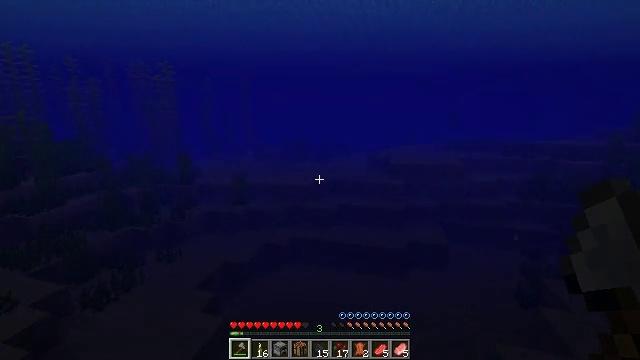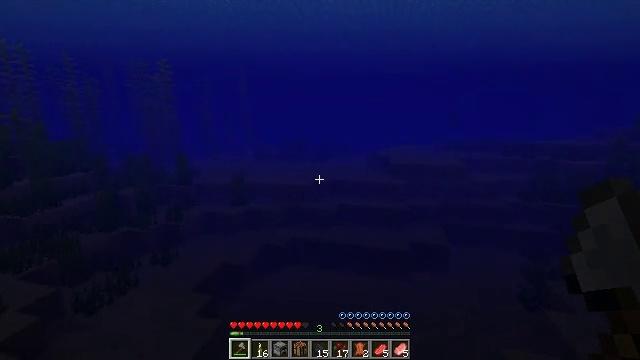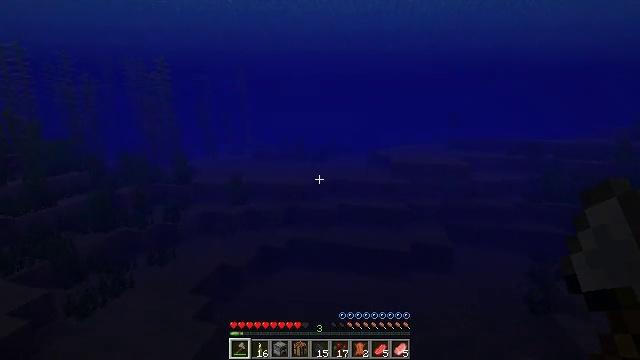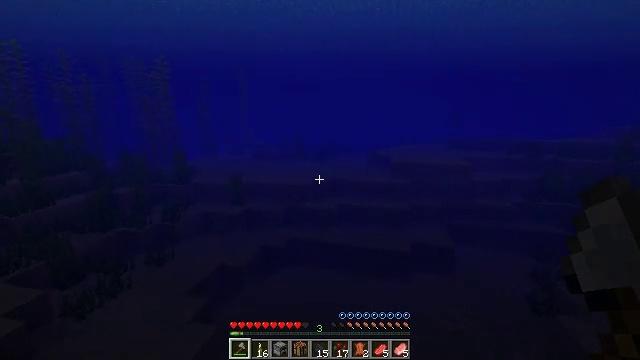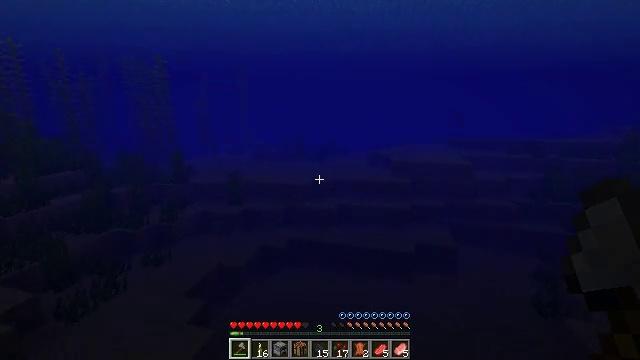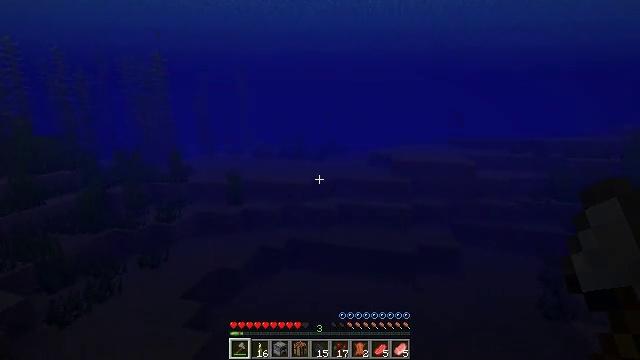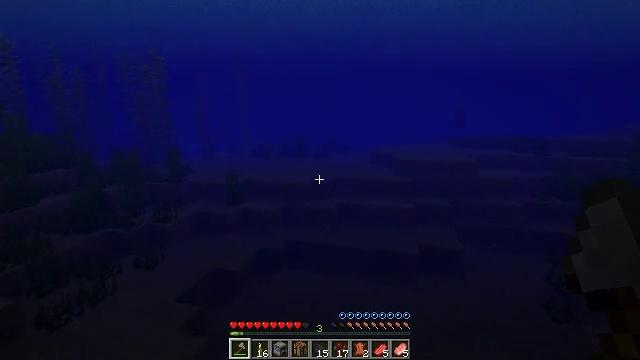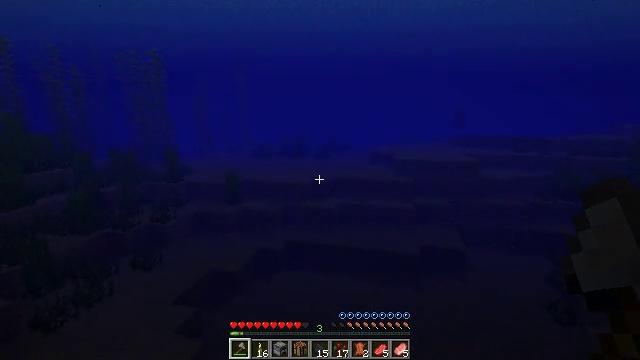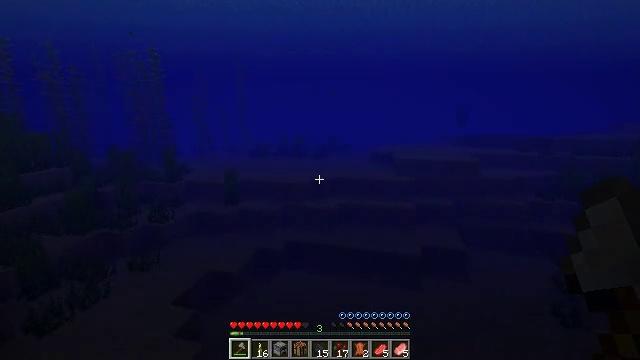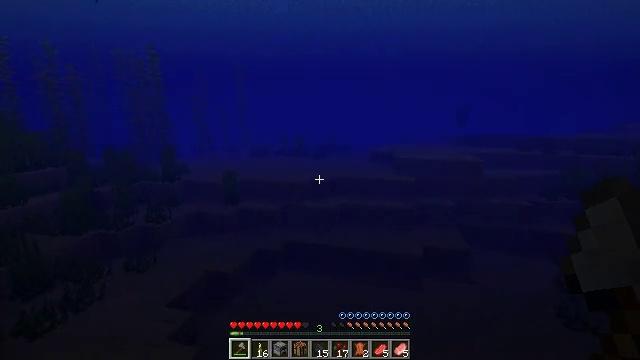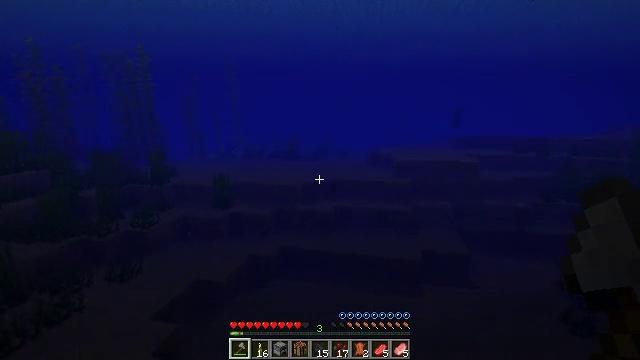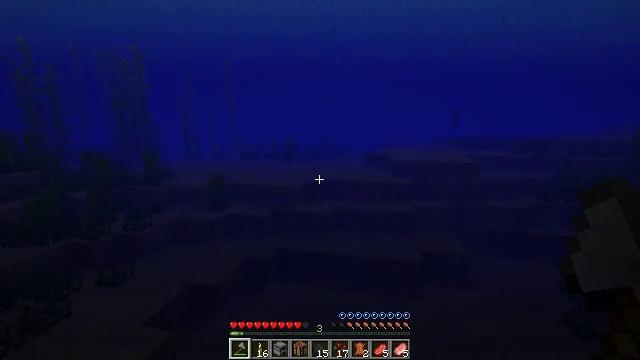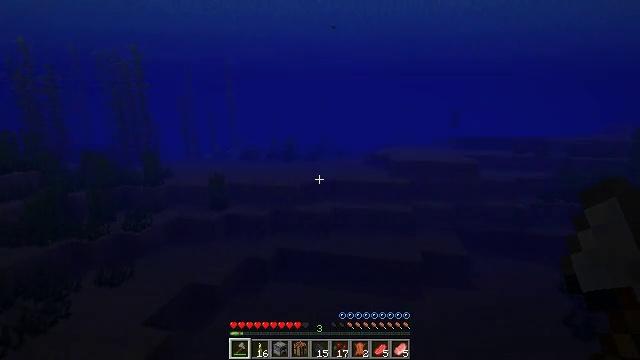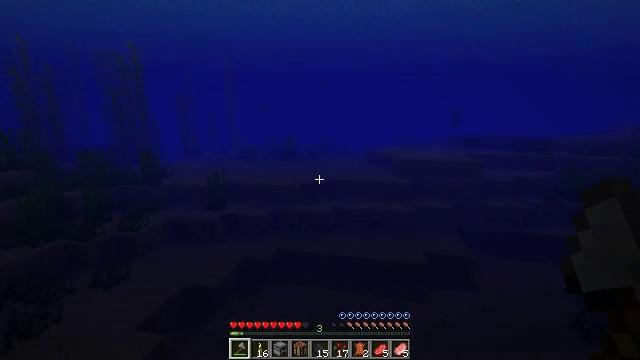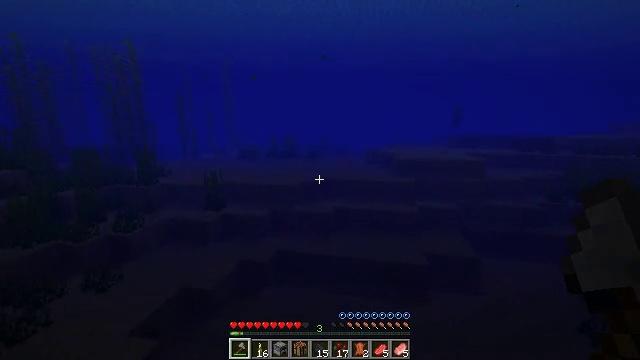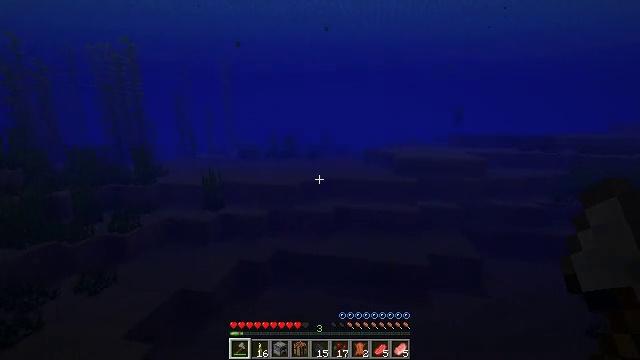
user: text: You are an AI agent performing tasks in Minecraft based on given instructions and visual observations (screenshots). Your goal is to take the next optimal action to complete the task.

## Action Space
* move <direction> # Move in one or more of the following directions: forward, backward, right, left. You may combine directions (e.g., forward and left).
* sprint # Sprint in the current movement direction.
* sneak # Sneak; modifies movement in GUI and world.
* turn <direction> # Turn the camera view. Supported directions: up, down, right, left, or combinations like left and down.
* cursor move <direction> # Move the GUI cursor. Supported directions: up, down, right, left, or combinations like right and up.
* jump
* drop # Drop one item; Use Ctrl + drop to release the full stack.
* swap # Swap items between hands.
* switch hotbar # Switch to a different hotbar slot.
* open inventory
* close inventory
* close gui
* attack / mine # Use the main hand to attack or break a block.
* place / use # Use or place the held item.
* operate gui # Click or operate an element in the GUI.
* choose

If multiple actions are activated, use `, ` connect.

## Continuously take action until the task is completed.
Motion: motion action
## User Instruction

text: Gather kelp plant by attacking it underwater.
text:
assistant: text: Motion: move forward, sprint
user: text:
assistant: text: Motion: move forward, sprint
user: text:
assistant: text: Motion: move forward, sprint
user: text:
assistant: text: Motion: move forward, sprint
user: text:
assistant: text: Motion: move forward, sprint
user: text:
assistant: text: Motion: move forward, sprint
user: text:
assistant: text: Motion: move forward, sprint
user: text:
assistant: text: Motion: move forward, sprint
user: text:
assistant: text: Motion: move forward, sprint
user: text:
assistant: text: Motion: move forward, sprint, turn right
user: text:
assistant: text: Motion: move forward, sprint
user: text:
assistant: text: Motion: move forward, sprint
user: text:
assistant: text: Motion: move forward, sprint
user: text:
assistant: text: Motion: move forward, sprint
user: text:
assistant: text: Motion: move forward, sprint
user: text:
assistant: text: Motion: move forward, sprint
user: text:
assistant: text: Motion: move forward, sprint
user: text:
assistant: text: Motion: move forward, sprint, jump
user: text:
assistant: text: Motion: move forward, sprint, jump
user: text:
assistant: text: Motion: move forward, sprint, jump
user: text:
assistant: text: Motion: move forward, sprint, jump
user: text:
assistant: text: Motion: move forward, sprint, jump
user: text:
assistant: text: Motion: move forward, sprint, jump
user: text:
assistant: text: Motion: move forward, sprint, turn down, jump
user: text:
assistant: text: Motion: move forward, sprint, jump
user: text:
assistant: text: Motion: move forward, sprint, jump
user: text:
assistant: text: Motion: move forward, sprint, jump
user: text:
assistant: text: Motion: move forward, sprint, jump
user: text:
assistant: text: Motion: move forward, sprint, jump
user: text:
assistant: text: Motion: move forward, sprint, jump